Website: home-depot
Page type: delivery-shipping
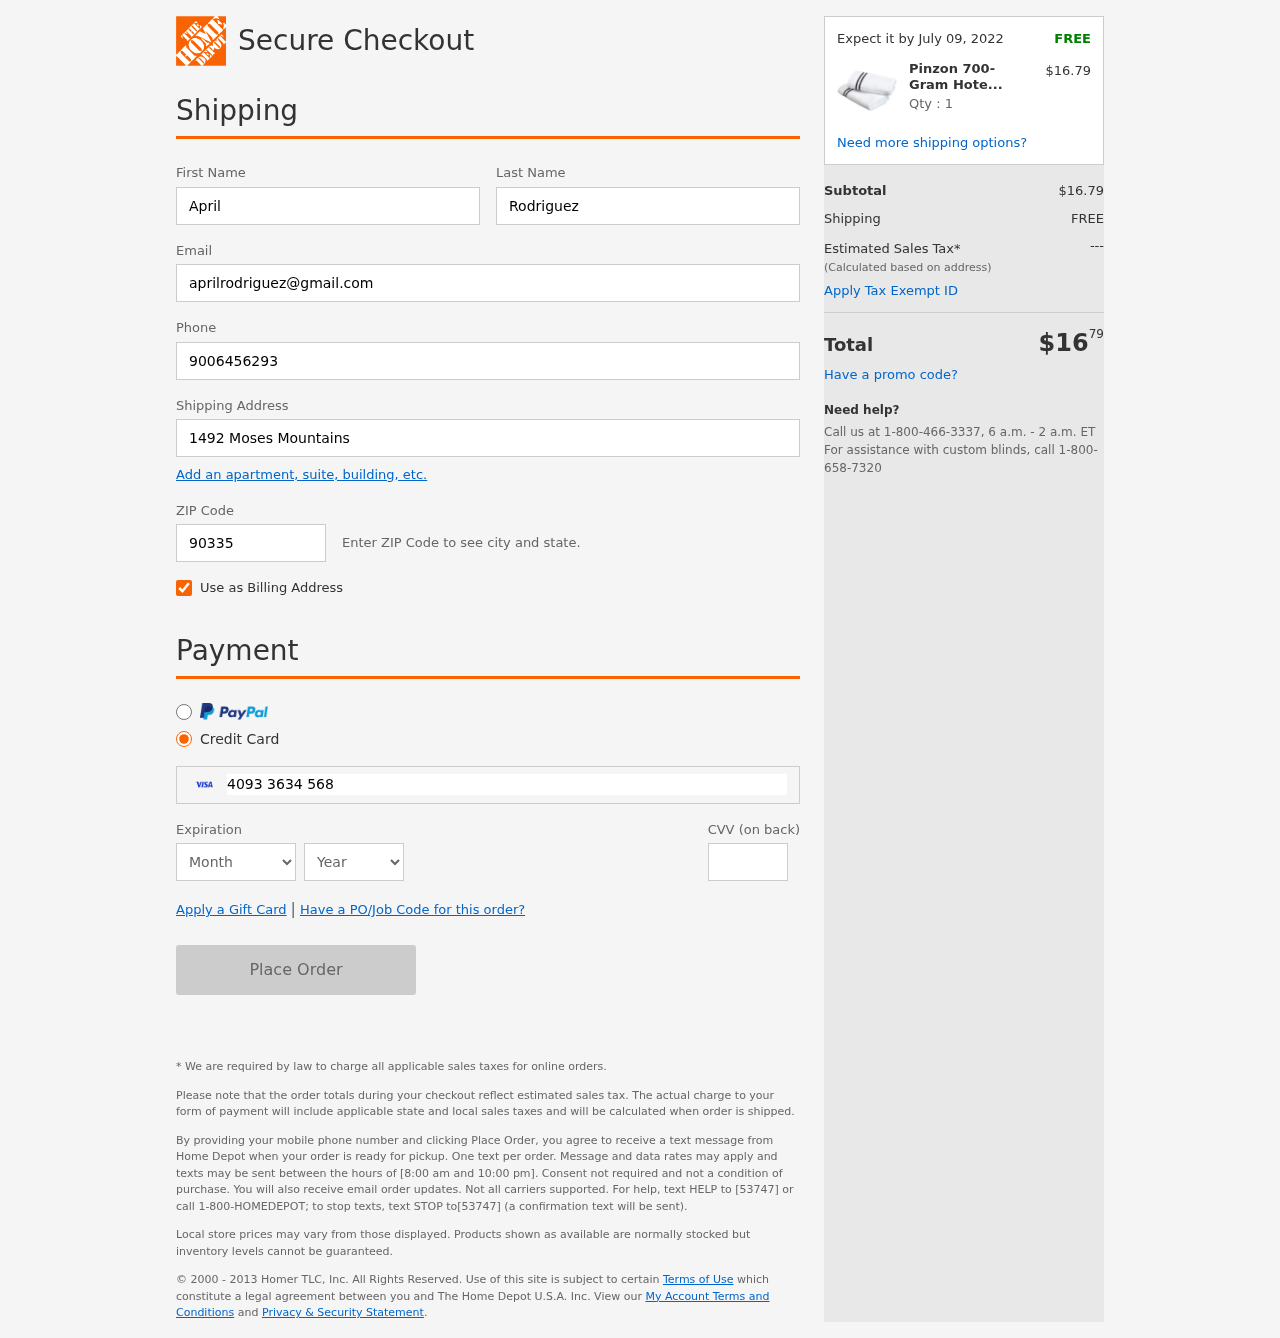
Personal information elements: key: PII_CARD_CVV
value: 780
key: PII_CARD_EXPIRY_MONTH
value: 02
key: PII_CARD_EXPIRY_YEAR
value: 26
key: PII_CARD_NUMBER
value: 4093 3634 5683 4326
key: PII_EMAIL
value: aprilrodriguez@gmail.com
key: PII_FIRSTNAME
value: April
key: PII_LASTNAME
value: Rodriguez
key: PII_PHONE
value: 9006456293
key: PII_POSTCODE
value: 90335
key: PII_STREET
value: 1492 Moses Mountains
Product elements: key: PRODUCT1_NAME
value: Pinzon 700-Gram Hotel Stitch Washcloth 2-Pack, Black
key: PRODUCT1_PRICE
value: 16.79
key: PRODUCT1_QUANTITY
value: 1
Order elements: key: ORDER_DELIVERY_DATE
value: Expect it by July 09, 2022
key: ORDER_SUBTOTAL
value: $16.79
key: ORDER_SHIPPING_COST
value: FREE
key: ORDER_TOTAL
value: $1679